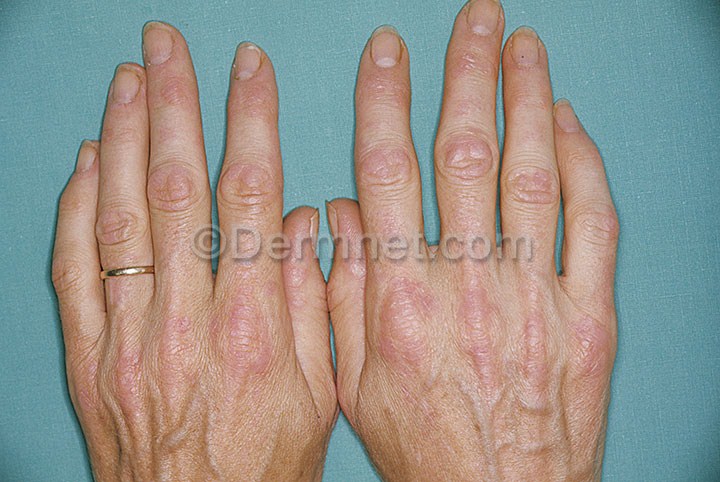
Disease: Lupus and other Connective Tissue diseases